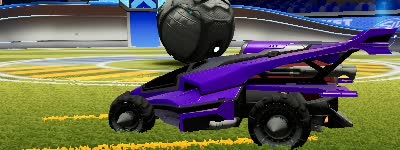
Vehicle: aftershock